Here is a 2-D grayscale rendering of raw rotating-machine vibration samples (signal-to-image). Diagnose the rotating machine from this image, choosing from: normal, misalignment, unbalance, looseness.
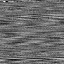
Answer: normal